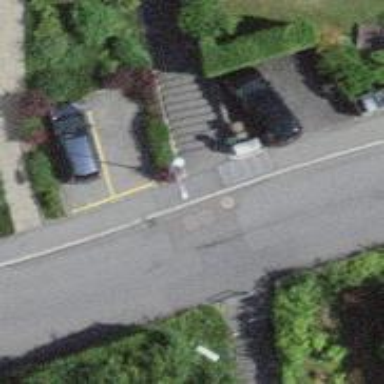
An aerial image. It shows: Unmarked road crossing.